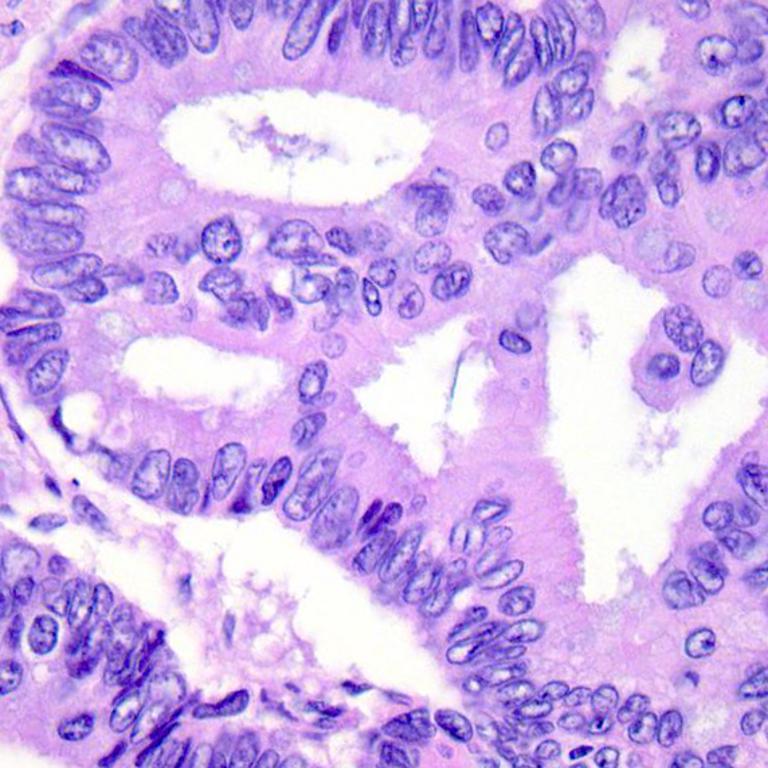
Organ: colon
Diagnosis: adenocarcinomas